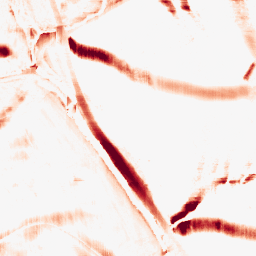
Category: morphological
Decomposition family: rolling_ball
Decomposition parameters: radius: 10
Upsampling method: regularized
Upsampling parameters: scale: 2
lambda_reg: 0.01
Upsampling scale: 2